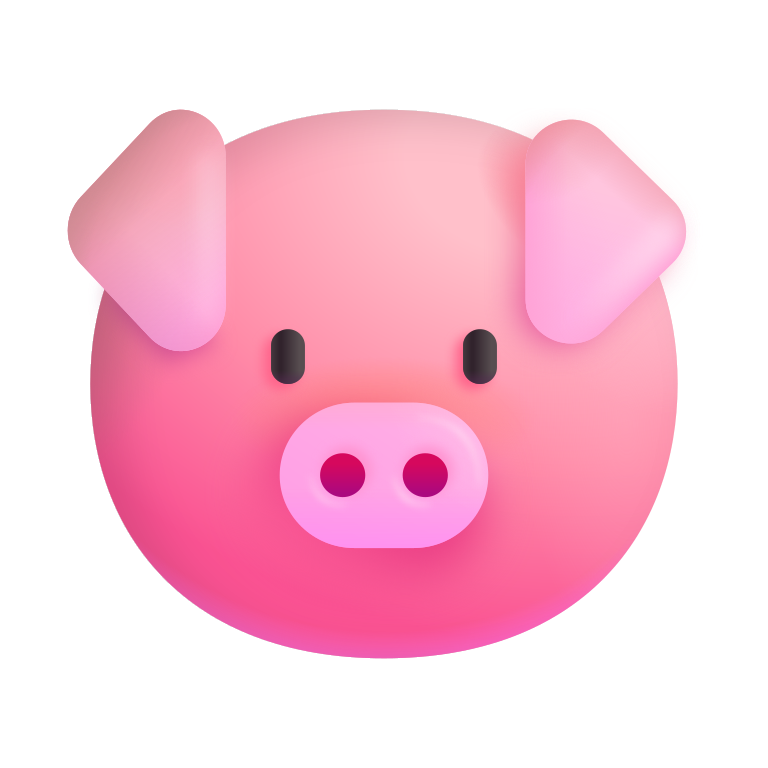
pig face color